Brain MRI, t2w sequence, axial 2D slice.
Patient: age 30, sex M, weight 95 kg, height 1.95 m
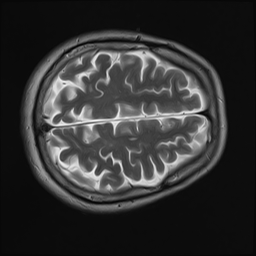